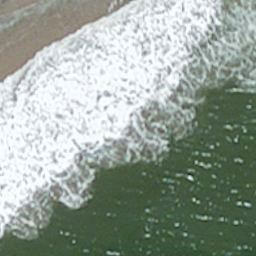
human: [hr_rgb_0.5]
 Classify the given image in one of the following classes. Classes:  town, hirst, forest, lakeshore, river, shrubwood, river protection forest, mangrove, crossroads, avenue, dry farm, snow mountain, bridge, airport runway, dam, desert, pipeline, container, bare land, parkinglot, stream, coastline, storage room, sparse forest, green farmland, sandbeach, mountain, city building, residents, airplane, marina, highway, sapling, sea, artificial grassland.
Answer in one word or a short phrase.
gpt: coastline